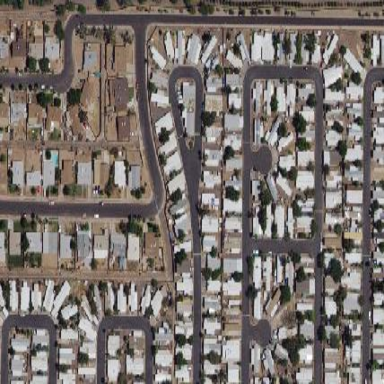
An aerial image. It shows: Residential area known as trailer park.